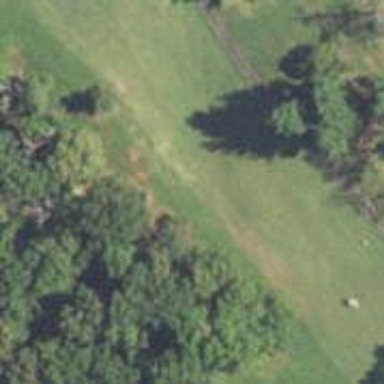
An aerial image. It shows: View of golf hole.